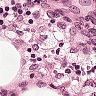
Metastatic tissue present: no